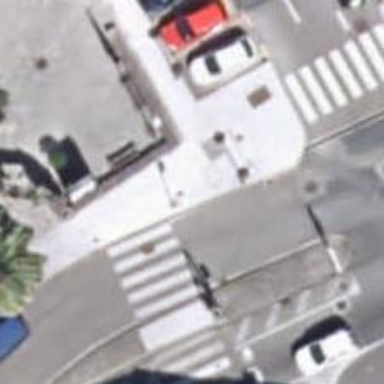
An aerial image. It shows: Bus stop with platform for public transport.